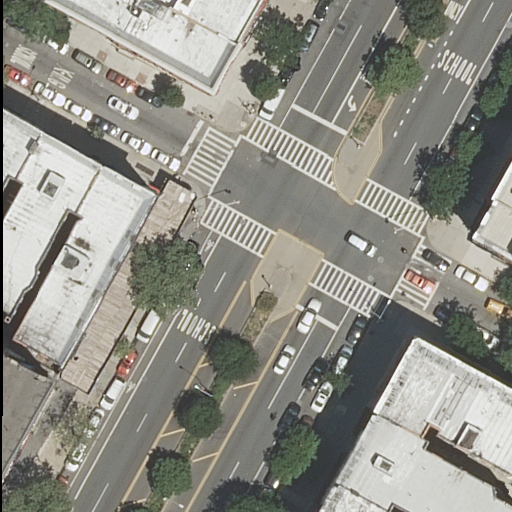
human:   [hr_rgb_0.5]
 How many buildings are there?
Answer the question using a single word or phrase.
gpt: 11

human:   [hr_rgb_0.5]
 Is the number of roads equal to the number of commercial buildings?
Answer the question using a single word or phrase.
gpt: no

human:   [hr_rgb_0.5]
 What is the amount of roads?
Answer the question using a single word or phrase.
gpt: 8

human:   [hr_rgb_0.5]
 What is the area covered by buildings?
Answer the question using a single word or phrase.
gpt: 2394m2

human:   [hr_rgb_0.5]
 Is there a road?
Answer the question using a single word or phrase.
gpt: yes

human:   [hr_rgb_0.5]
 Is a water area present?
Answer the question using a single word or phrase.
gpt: no

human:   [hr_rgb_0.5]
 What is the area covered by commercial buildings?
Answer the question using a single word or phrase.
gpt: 0m2

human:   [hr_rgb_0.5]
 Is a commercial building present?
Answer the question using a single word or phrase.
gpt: no

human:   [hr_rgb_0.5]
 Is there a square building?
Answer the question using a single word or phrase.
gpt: no

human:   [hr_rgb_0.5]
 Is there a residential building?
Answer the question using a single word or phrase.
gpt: yes

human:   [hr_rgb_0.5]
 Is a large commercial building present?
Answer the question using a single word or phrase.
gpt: no

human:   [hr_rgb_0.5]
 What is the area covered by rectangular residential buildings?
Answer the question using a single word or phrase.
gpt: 645m2

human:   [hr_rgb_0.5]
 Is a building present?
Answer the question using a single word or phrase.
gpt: yes

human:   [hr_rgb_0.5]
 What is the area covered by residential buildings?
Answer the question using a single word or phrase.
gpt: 2394m2

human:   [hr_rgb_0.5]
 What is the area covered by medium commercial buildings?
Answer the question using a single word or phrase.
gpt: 0m2

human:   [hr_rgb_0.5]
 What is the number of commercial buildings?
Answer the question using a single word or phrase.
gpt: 0

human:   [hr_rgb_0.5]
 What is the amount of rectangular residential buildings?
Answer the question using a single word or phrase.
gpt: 6

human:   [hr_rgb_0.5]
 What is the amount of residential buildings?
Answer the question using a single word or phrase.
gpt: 11

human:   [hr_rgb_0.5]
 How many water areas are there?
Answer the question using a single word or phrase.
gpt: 0

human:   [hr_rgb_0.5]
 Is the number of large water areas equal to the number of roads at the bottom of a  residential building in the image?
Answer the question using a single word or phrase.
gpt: no

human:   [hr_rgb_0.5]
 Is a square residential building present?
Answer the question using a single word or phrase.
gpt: no

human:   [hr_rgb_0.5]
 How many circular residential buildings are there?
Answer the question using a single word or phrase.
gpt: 0

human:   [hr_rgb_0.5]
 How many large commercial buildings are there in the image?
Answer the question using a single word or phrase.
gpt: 0

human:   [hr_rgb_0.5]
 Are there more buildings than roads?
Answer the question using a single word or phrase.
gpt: yes

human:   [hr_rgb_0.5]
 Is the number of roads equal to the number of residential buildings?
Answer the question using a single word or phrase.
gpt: no

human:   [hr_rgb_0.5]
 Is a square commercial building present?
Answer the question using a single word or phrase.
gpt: no

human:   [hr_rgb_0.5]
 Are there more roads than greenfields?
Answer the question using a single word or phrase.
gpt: yes

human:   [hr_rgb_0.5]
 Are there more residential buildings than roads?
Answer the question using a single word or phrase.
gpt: yes

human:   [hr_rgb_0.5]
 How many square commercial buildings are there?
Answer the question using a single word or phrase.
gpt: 0

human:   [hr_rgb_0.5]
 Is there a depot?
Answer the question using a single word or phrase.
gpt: no

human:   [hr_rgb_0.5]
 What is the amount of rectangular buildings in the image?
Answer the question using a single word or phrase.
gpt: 6

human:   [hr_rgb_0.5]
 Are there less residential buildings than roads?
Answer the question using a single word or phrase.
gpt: no

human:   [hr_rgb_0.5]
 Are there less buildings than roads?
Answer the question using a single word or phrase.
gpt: no

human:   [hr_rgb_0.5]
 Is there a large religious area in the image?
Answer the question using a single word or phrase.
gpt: no

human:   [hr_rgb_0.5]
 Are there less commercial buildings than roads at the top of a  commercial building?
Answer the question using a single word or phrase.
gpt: no

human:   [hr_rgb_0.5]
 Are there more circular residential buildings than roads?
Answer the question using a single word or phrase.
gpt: no

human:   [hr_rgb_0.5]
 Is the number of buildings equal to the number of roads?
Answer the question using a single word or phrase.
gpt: no

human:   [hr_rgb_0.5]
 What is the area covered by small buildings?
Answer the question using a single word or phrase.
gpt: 130m2

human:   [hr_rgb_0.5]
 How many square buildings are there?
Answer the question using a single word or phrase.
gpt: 0

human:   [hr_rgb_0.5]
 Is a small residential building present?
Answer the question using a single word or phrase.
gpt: yes

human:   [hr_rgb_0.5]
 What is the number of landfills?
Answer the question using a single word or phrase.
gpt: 0

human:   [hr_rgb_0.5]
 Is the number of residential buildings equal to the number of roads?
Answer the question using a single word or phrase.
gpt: no

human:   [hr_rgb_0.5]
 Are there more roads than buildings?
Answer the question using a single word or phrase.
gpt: no

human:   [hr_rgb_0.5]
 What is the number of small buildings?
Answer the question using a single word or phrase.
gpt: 3

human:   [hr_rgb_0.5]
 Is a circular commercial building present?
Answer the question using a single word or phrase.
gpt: no

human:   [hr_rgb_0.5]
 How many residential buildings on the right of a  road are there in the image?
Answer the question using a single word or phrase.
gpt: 6

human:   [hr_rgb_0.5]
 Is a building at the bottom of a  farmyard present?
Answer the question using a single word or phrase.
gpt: no

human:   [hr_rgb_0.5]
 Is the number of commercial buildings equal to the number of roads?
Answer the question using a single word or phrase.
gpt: no

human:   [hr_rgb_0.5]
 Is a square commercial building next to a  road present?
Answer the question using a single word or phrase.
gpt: no

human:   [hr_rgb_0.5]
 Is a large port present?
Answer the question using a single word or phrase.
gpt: no

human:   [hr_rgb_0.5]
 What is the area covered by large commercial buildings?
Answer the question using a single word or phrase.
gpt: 0m2

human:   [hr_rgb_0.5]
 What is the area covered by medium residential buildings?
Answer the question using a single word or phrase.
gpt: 2264m2

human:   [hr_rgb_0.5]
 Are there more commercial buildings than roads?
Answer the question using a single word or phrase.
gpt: no

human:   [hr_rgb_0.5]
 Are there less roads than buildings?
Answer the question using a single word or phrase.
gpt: yes

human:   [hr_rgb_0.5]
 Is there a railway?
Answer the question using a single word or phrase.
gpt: no

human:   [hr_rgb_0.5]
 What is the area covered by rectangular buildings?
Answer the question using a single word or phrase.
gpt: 645m2

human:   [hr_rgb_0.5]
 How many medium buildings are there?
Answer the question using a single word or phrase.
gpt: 8

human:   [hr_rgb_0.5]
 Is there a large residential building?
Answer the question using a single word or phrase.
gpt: no

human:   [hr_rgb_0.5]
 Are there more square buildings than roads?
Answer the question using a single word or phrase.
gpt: no

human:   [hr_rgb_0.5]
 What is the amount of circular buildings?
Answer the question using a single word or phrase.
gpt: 0

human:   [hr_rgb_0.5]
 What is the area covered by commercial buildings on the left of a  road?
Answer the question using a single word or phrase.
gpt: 0m2

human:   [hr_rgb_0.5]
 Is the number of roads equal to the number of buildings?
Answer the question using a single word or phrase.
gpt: no

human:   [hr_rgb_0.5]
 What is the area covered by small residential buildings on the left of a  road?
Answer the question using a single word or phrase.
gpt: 72m2

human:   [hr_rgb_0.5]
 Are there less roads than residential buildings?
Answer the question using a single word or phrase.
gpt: yes